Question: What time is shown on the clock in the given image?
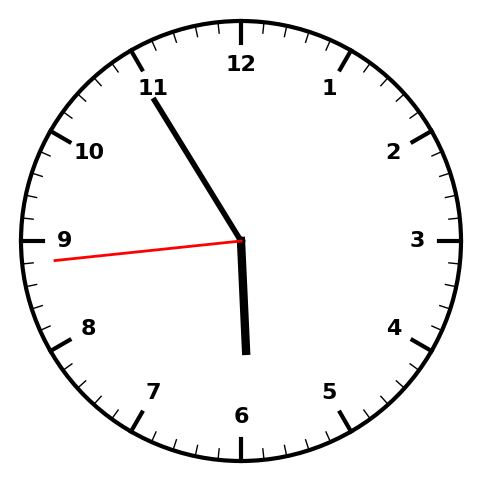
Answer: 05:54:44